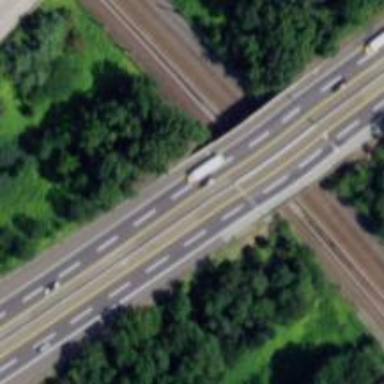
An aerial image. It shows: Urban freeway bridge over motorway.